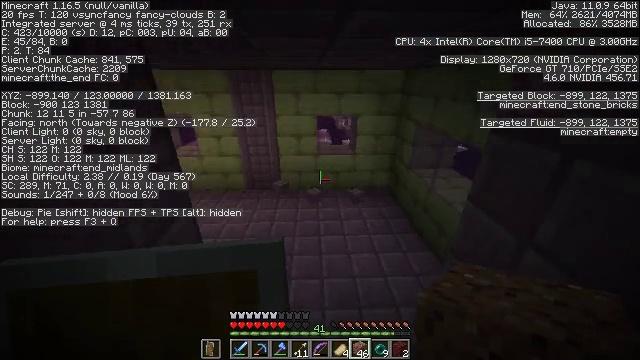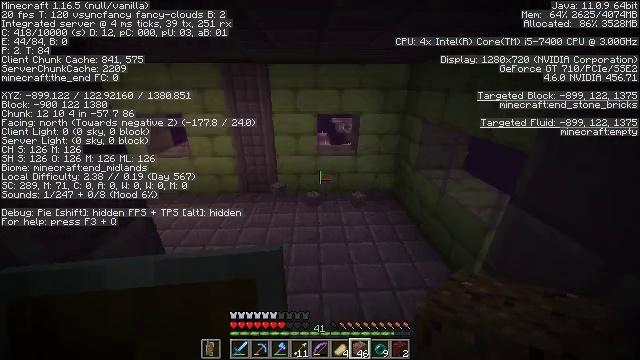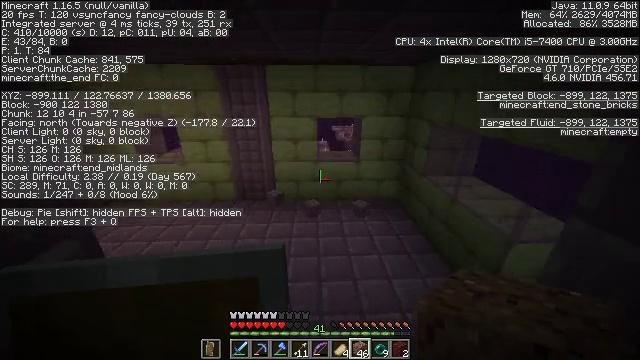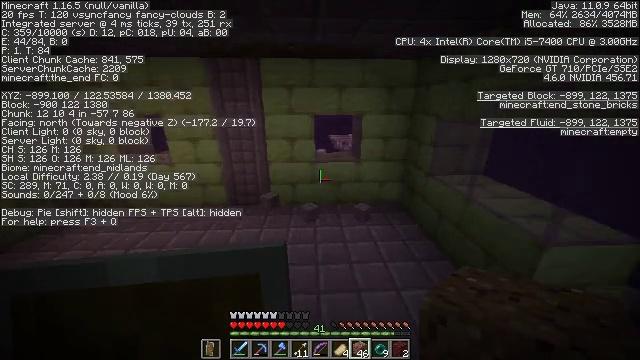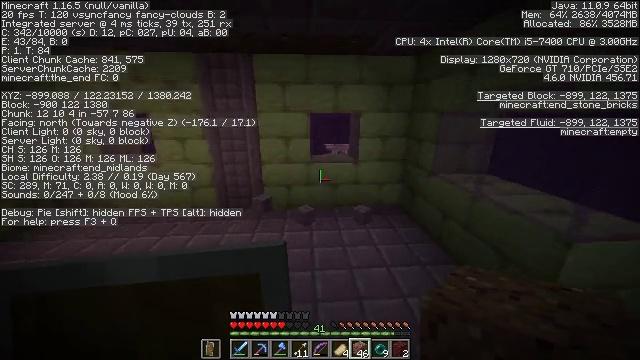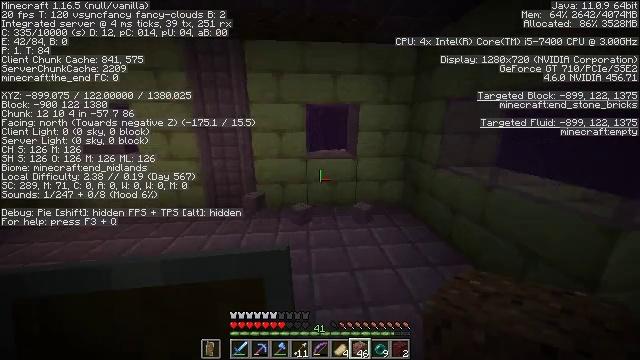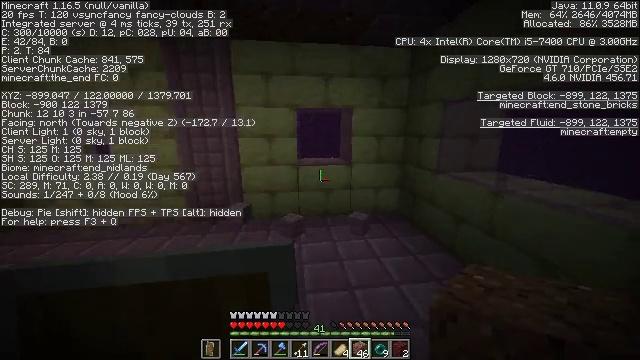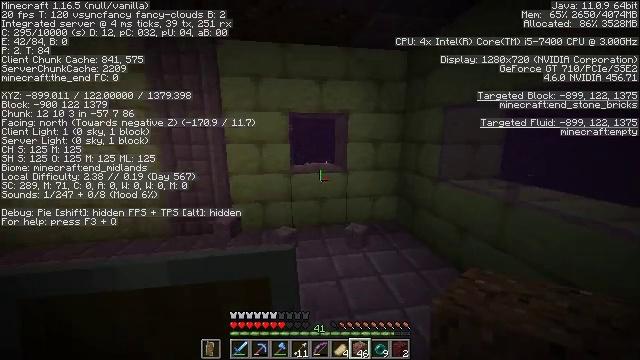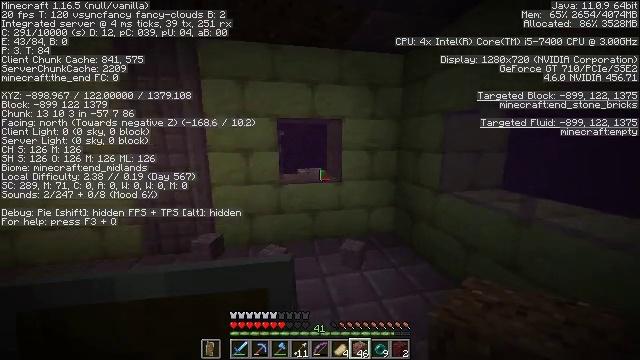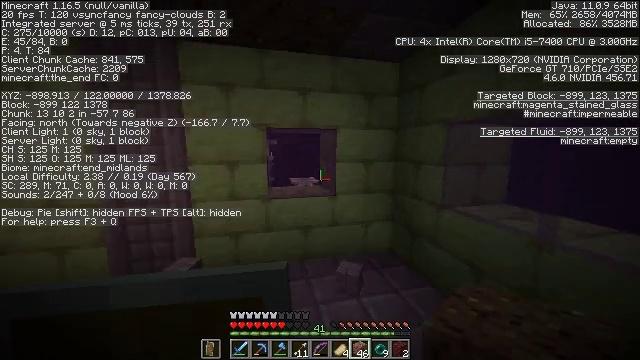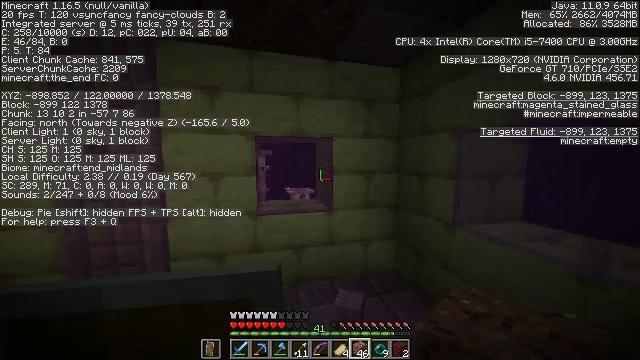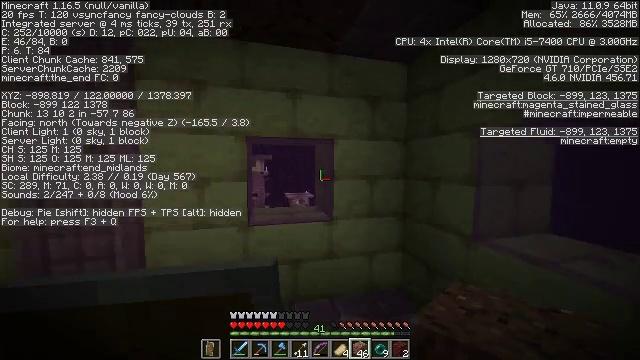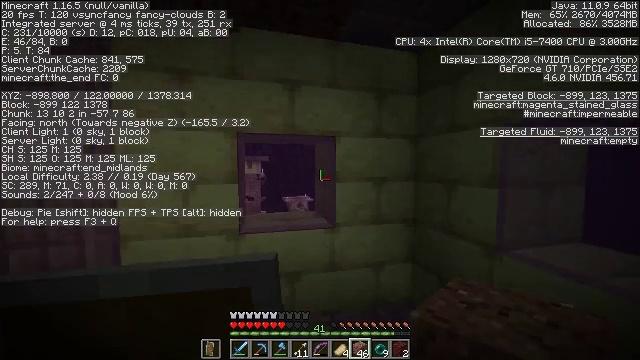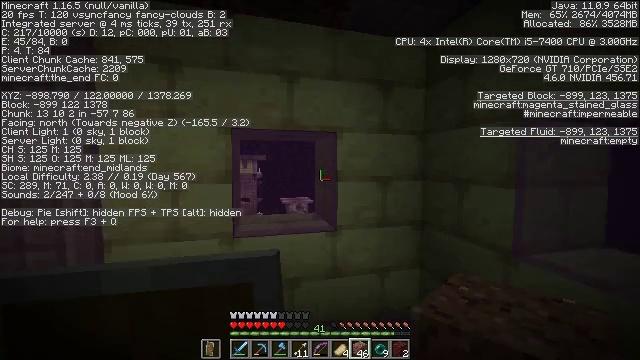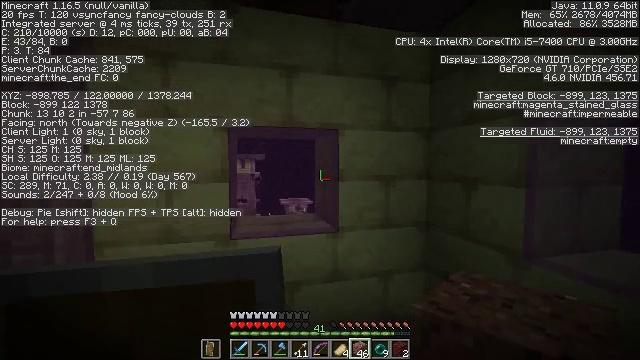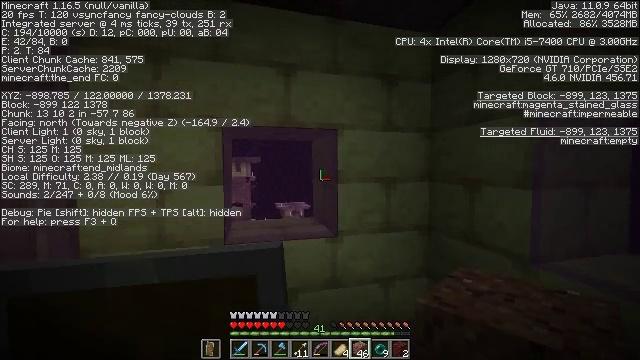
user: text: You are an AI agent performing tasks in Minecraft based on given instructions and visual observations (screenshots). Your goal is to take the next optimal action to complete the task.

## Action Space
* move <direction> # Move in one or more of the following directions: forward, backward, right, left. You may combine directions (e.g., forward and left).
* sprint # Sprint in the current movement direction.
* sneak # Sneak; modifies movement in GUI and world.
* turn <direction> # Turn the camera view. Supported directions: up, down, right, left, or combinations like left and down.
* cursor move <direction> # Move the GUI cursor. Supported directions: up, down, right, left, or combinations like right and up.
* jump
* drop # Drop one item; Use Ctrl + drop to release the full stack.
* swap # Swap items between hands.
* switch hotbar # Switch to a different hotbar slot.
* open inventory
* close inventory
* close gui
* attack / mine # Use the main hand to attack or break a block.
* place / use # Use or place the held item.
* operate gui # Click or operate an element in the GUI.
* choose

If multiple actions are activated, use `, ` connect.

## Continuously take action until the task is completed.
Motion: motion action
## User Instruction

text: Get end stone bricks for building or crafting.
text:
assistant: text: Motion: move forward, turn up
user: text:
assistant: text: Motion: move forward, turn up
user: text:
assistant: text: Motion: move forward, turn up
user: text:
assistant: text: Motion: move forward, turn right and up
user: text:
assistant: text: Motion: move forward, turn right and up
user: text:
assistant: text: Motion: move forward, turn right and up
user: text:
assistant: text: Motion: move forward, turn right and up
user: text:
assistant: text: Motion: move forward, turn right and up
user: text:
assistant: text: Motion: move forward, turn right and up
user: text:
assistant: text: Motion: move forward, turn right and up
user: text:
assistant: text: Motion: turn up
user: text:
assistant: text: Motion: no_op
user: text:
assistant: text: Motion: no_op
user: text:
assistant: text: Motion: no_op
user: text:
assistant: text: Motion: no_op
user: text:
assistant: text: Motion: no_op
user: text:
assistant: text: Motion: no_op
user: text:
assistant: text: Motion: no_op
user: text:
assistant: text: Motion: move right
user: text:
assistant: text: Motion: move right
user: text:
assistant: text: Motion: no_op
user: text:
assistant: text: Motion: no_op
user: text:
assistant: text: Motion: turn left
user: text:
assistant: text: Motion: no_op
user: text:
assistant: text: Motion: no_op
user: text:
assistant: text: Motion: no_op
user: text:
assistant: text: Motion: no_op
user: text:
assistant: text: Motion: no_op
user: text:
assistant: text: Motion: no_op
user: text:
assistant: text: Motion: turn down